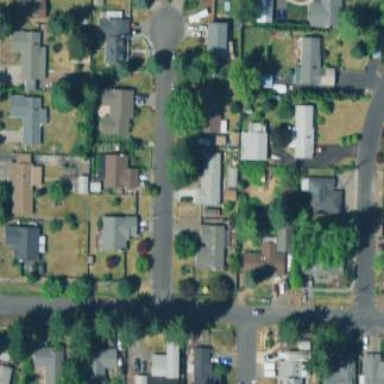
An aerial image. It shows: Residential area composed of single-family homes.